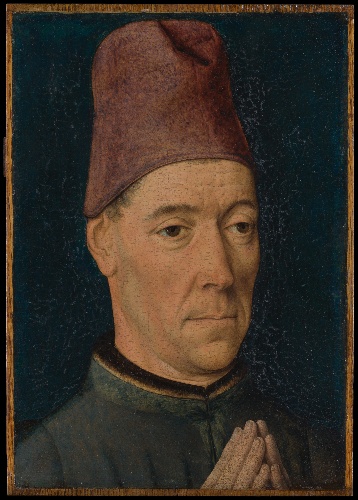
Title: Portrait of a Man
Artist: Dieric Bouts
Artist bio: Netherlandish, Haarlem, active by 1457–died 1475
Date: ca. 1470
Object type: Painting fragment
Classification: Paintings
Medium: Oil on wood
Dimensions: Overall 12 x 8 1/2 in. (30.5 x 21.6 cm); painted surface 11 5/8 x 8 1/8 in. (29.5 x 20.6 cm)
Department: European Paintings
Credit line: Bequest of Benjamin Altman, 1913
Accession year: 1914
Repository: Metropolitan Museum of Art, New York, NY
Tags: Men|Portraits